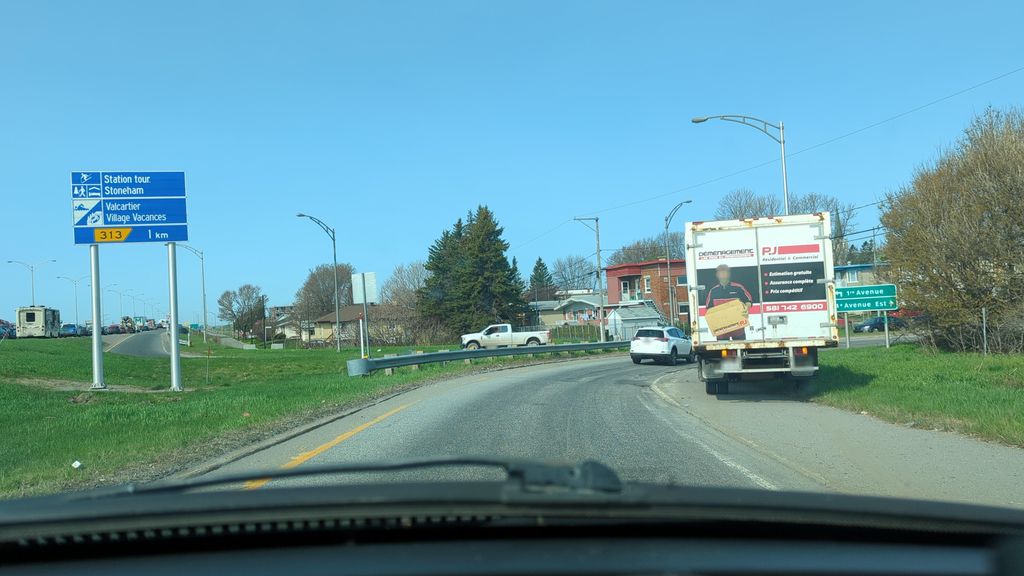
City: quebec_city